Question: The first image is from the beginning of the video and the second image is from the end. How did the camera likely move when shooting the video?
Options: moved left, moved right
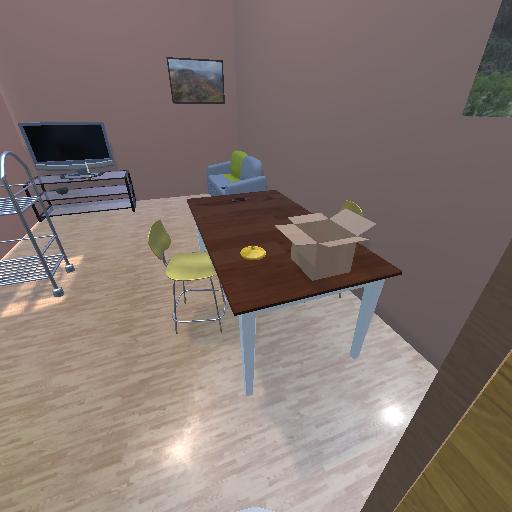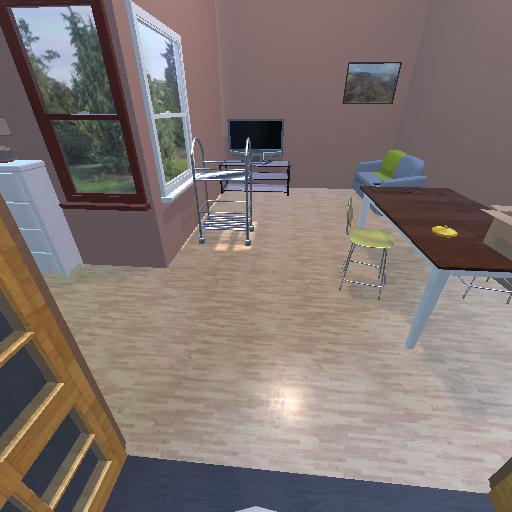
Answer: moved left